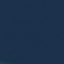
Land use / land cover: SeaLake